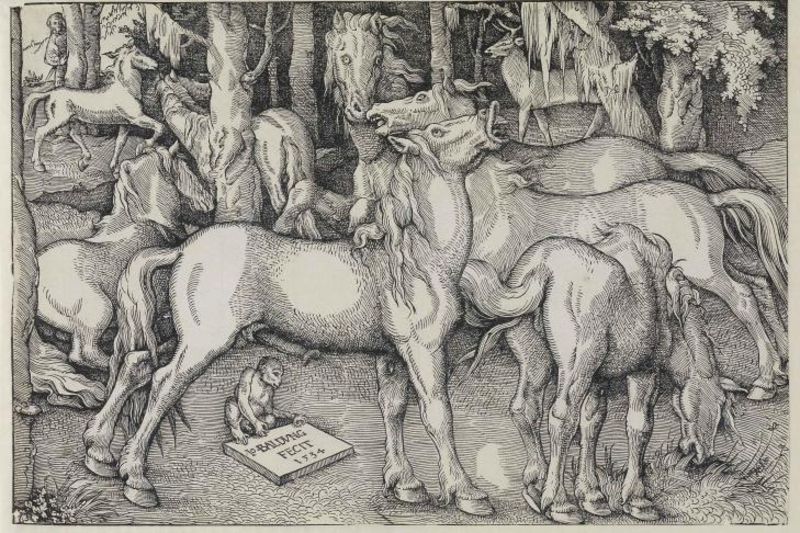
Titel: Gruppe von sieben wilden Pferden
Künstler: Hans Baldung
Standort: Karlsruhe
Institution: Staatliche Kunsthalle Karlsruhe
Schlagwörter: baum, blätter, dunkel, laub, mann, weiß, baumstämme, bäume, landschaft, grau, hell, schwarz, skizze, zeichnung, blüten, gras, tier, tiere, wiese, augen, mensch, stein, signatur, natur, voyeur, wald, pferd, pferde, stock, affe, chaos, beine, fell, huf, hufe, mähne, schwanz, schweif, holzschnitt, schrift, liegen, man, grafik, grasen, herde, beobachter, querformat, wild, tafel, inschrift, junge, versteckt, flechten, druck, druckgraphik, schwarzweiss, schraffur, radierung, stich, schrecken, tanne, schimmel, erschreckt, hirsch, jäger, reh, grab, schreien, fressen, nüstern, rinde, laubbäume, urwald, versteck, hans, rösser, kupferstich, toben, bock, hirte, äsen, einhorn, hengst, pferdeschwanz, affen, mähnen, äffchen, grabstein, rehbock, phallus, erschrocken, wiehern, spätmittelalter, inschriftentafel, hengste, sticj, grien, hans baldung grien, verschreckt, pferdeherde, hirschbock, wiehren, druchk, naturszene, nüsten, baldung, flämen, 1534, fecit, baldung grien, huftiere, waldweide, hans baldung, jüpnglind, steinrtafel, hirssch, aschweif, spätmitelalter